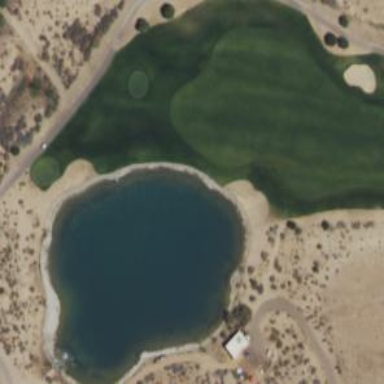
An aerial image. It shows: Water hazard on golf course. The hazard is natural water feature.